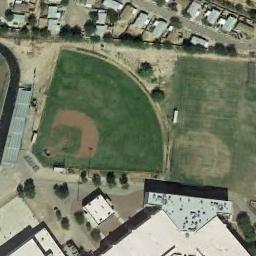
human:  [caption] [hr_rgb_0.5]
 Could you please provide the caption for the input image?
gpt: A baseball diamond on the lawn and some buildings arranged neatly beside .

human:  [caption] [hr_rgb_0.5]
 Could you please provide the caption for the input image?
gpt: There are two baseball fields in the picture, One of which is about twice as large as the other .

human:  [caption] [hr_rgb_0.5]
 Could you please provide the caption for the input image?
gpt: A baseball diamond is next to the grass surrounded by many buildings and trees .

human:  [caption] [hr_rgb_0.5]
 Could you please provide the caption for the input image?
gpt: There is a baseball diamond in the grass surrounded by the houses .

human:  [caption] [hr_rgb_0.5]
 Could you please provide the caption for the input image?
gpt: Many buildings are next to  the baseball diamond .